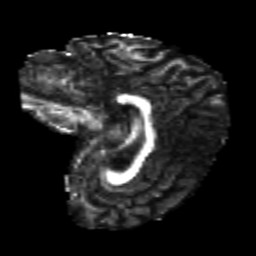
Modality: FA
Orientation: sagittal
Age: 22
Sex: female
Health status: healthy
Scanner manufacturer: philips
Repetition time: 7.384 s
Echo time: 0.08599 s